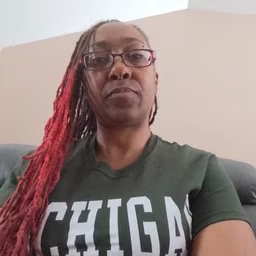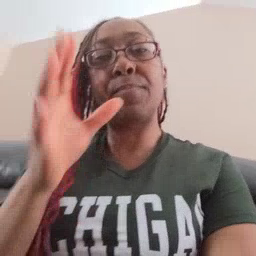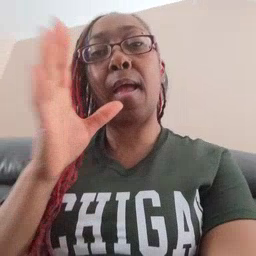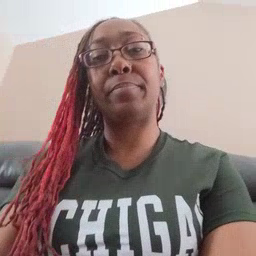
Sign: mom